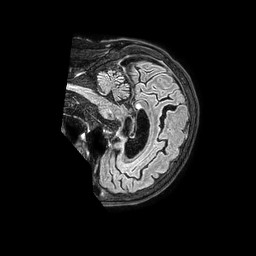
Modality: FLAIR
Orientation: sagittal
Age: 50
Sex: male
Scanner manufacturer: philips
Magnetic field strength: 3 T
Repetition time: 4.8 s
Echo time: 0.34 s